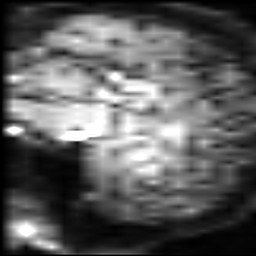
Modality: inplaneT2
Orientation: sagittal